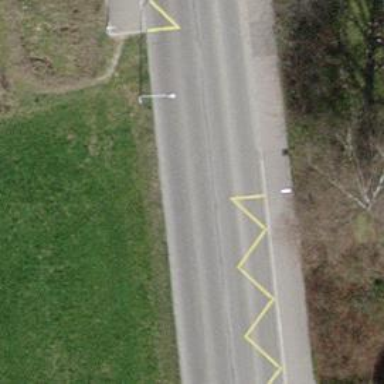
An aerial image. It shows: Bus stop with designated public transport stop position.